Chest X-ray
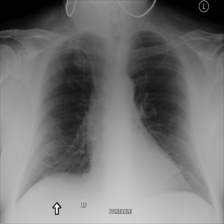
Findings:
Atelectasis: negative
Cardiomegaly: negative
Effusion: negative
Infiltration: negative
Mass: negative
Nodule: negative
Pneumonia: negative
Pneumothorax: negative
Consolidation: negative
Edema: negative
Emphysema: negative
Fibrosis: negative
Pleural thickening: negative
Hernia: negative